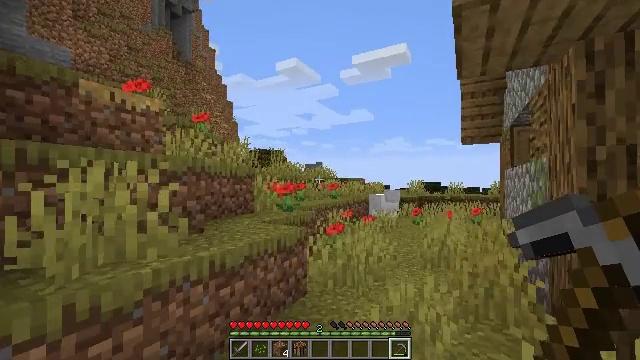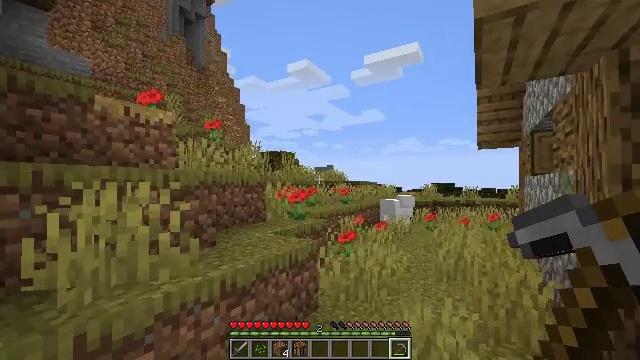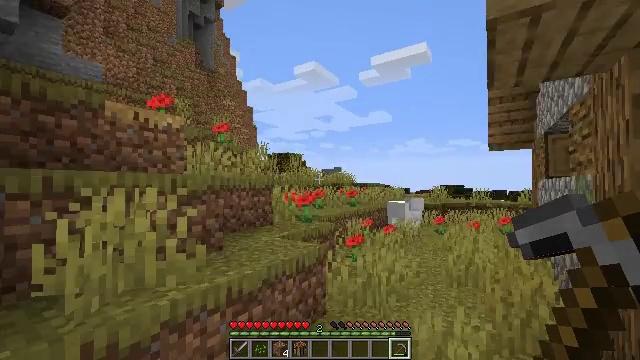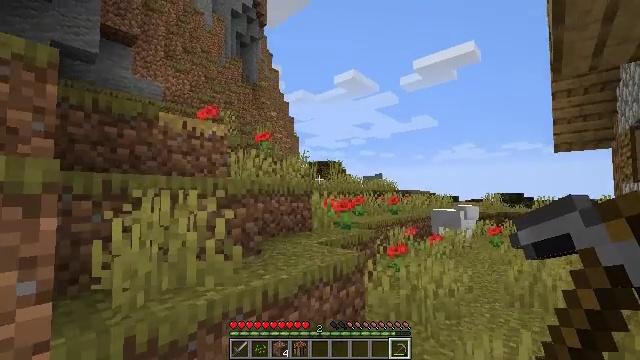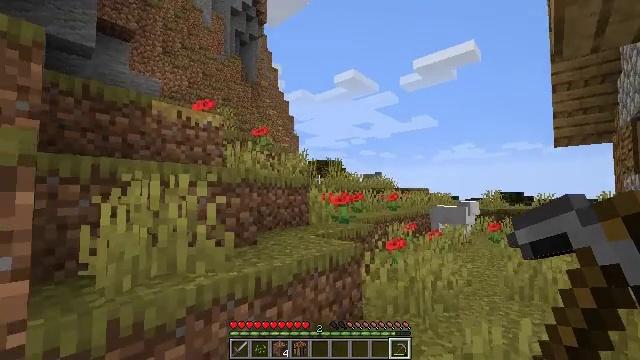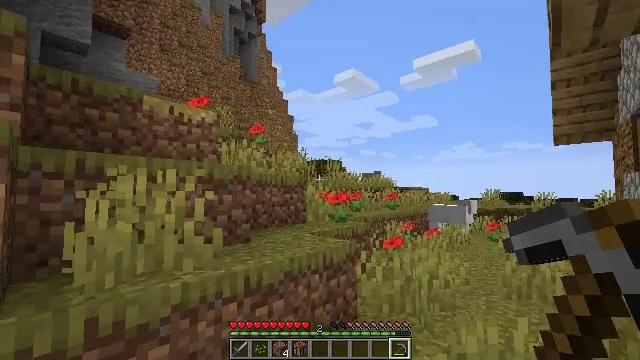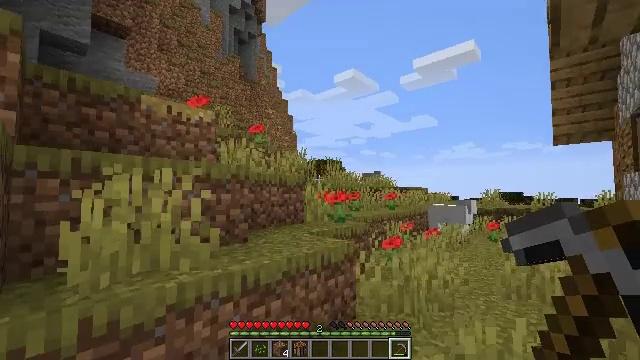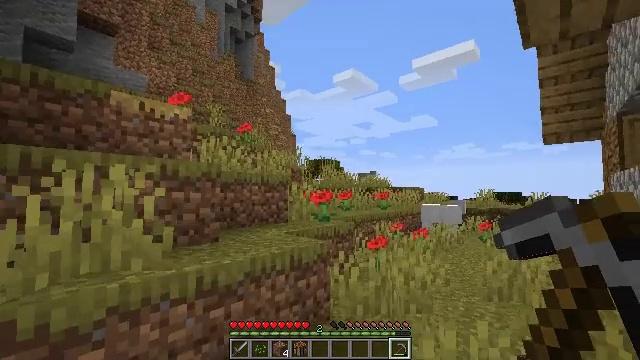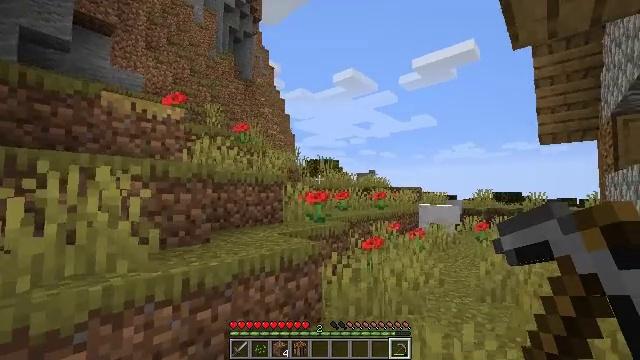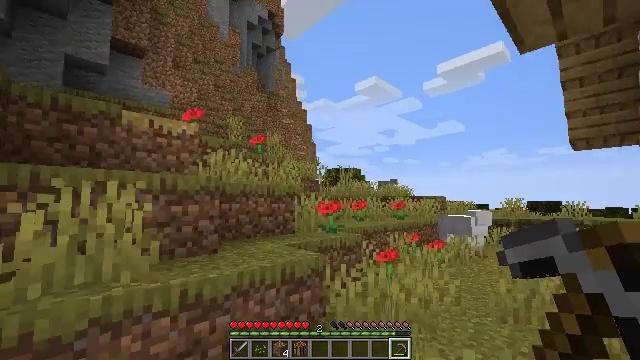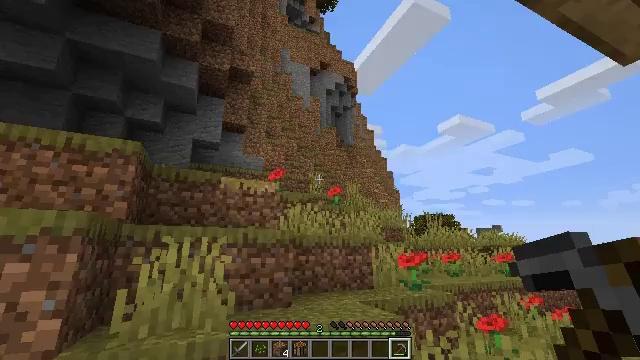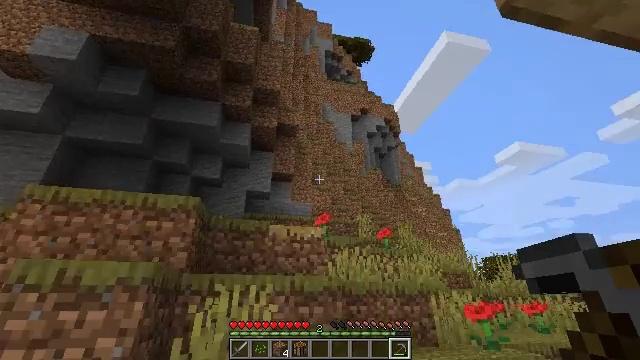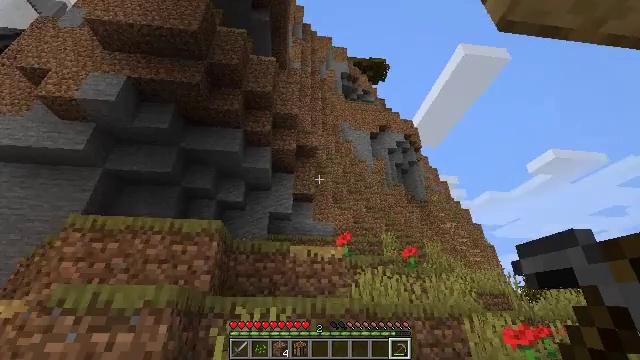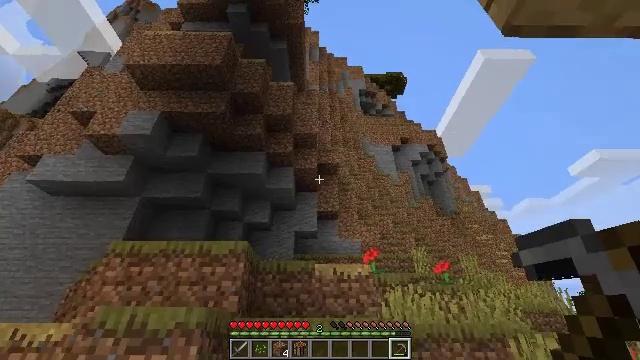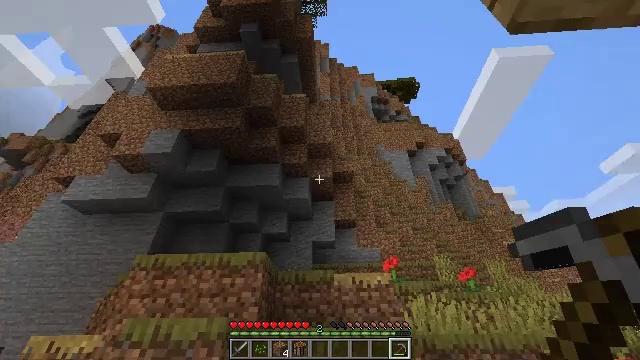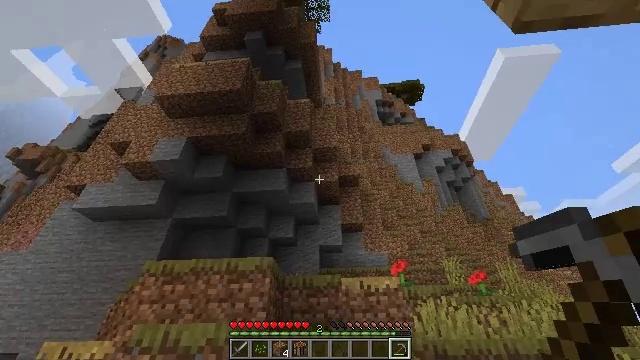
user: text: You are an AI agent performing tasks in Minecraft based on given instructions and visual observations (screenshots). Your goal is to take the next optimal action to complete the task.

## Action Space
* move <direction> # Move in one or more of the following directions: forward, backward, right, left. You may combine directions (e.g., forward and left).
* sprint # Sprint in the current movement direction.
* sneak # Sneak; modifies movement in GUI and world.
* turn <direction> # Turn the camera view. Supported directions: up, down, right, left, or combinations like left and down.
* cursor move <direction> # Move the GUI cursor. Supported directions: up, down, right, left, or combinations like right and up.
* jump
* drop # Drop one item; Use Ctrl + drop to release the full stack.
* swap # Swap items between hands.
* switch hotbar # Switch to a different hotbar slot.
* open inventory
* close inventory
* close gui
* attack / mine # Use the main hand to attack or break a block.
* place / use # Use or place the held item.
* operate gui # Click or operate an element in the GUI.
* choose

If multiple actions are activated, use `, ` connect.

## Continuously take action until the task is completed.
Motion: motion action
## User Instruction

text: Remove wheat seeds from the inventory.
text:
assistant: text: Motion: move forward and move right, turn left, jump
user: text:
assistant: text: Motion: move forward and move right, turn left, jump
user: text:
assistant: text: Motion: move forward and move right, turn left and up, jump
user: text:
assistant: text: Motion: move right
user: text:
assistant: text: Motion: move right
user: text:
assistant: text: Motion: move right
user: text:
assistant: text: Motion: move right
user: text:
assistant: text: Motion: move right
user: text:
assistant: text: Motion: move right, turn left and up
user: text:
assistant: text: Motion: move right, turn left and up
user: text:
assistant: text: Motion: turn left and up
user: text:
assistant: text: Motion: turn left and up
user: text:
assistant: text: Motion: turn left and up
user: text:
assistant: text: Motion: turn left and up
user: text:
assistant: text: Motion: turn left
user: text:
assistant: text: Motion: no_op
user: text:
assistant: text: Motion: no_op
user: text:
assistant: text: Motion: no_op
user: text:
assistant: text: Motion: no_op
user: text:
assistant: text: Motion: no_op
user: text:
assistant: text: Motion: no_op
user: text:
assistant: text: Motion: no_op
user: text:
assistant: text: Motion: no_op
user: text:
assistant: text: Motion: move forward, turn right and down
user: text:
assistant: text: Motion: move forward
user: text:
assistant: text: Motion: move forward
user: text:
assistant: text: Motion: move forward
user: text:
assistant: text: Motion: no_op
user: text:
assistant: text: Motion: no_op
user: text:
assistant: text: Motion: no_op